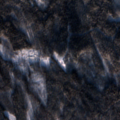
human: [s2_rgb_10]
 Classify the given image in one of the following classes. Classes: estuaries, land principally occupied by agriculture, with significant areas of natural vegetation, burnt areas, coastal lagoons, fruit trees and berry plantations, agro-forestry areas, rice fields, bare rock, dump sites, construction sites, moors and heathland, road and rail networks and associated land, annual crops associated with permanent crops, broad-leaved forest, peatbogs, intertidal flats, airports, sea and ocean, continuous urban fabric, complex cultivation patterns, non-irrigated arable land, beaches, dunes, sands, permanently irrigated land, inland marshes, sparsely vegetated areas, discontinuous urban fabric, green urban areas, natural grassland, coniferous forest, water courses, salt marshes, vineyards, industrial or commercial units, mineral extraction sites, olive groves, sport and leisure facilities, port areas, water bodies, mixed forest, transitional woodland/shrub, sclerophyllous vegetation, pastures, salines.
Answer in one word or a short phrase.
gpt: coniferous forest, mixed forest